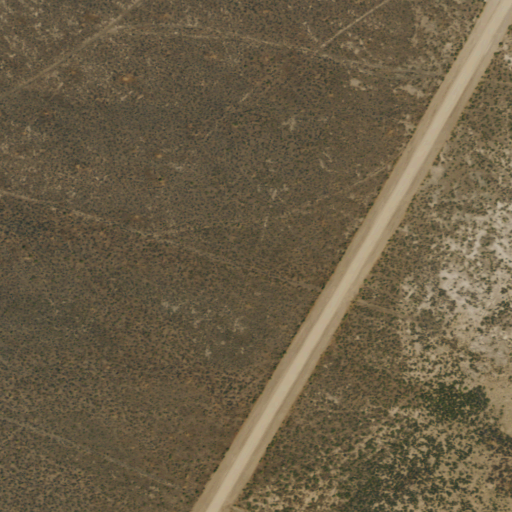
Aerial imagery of valley in Nevada named Spring Canyon containing shrub, grassland, open development, and low intensity development